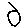
Label: circle